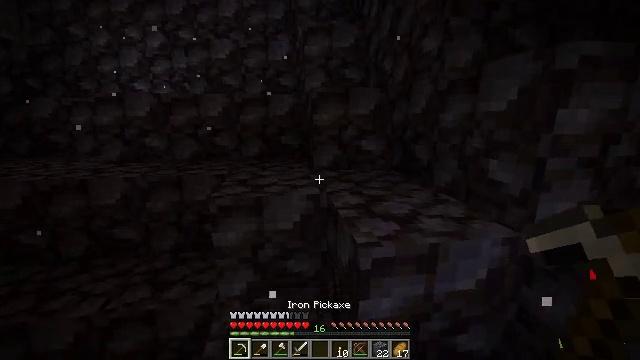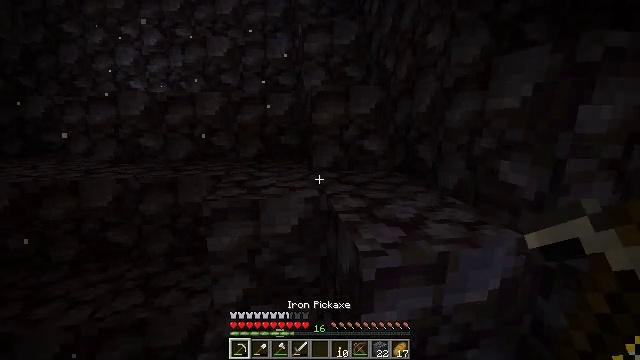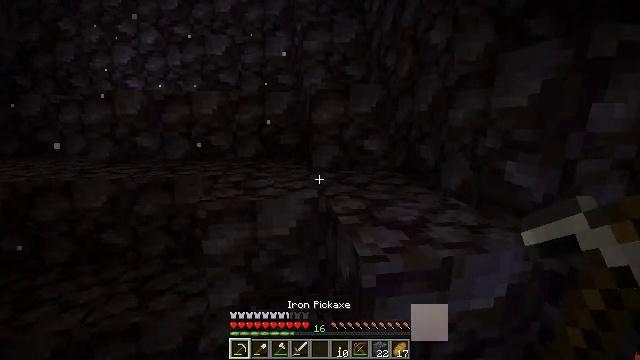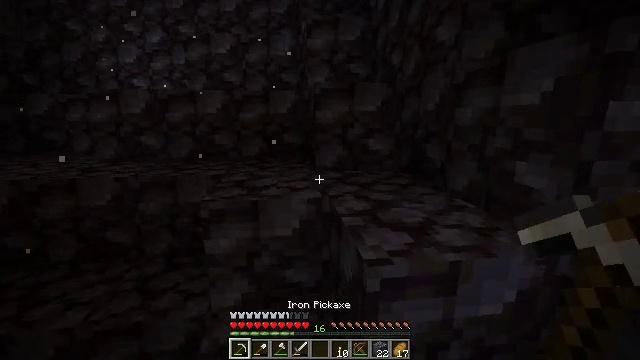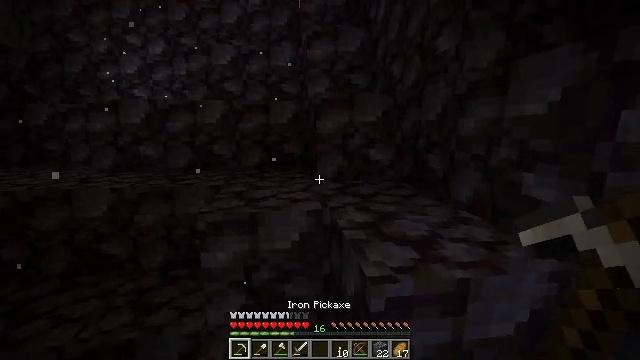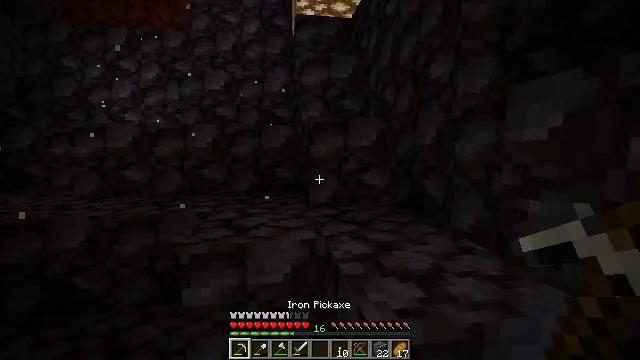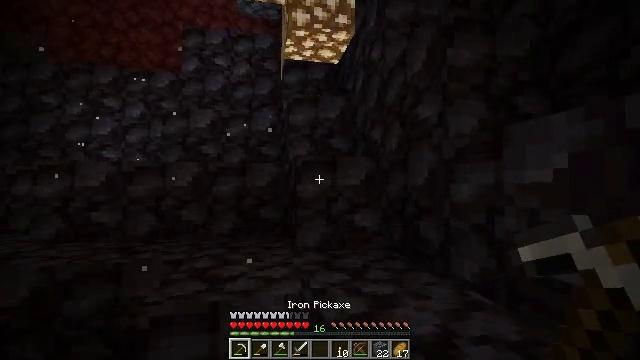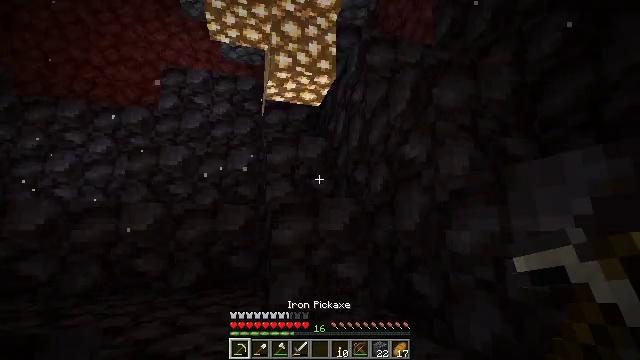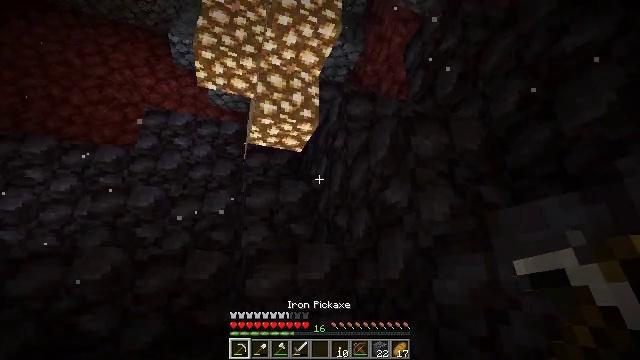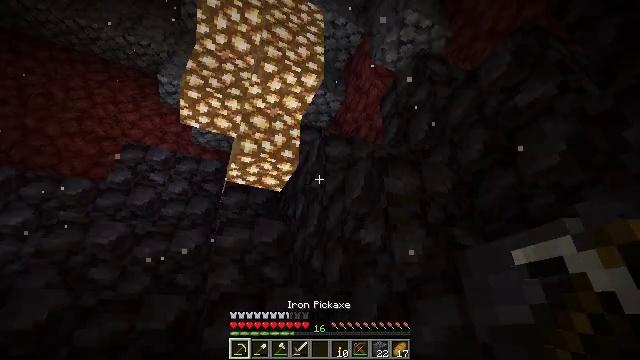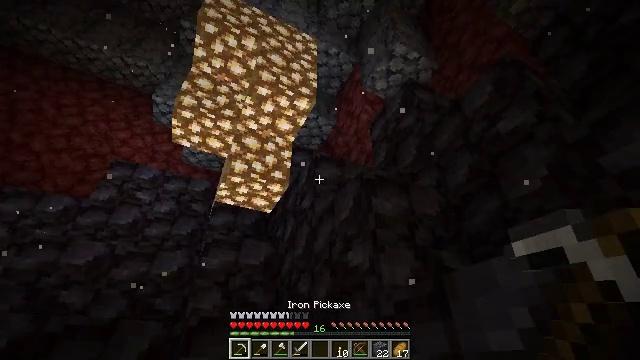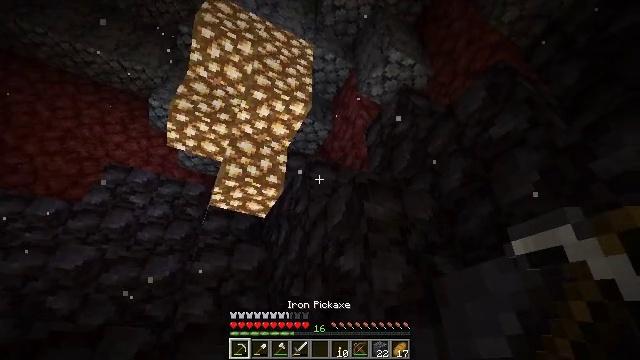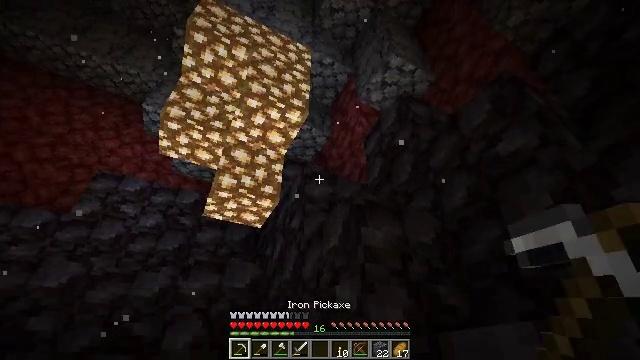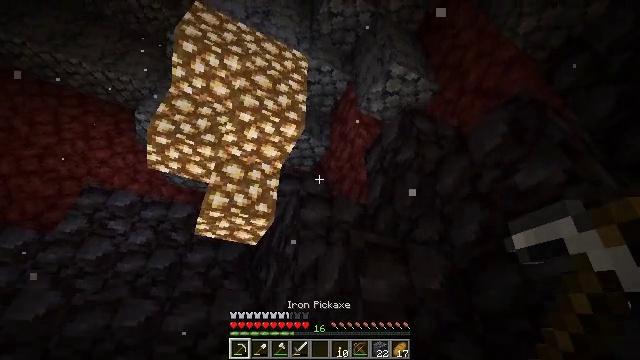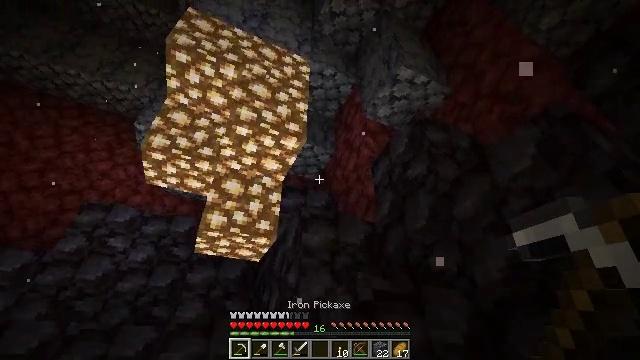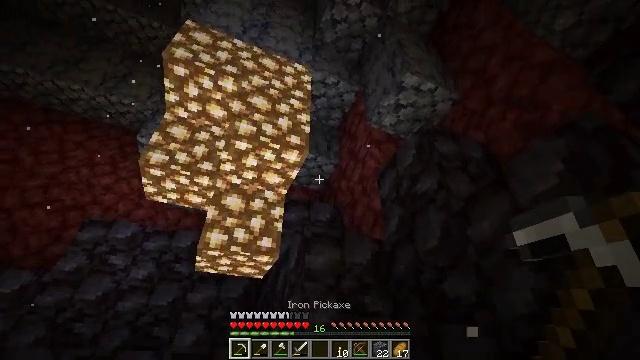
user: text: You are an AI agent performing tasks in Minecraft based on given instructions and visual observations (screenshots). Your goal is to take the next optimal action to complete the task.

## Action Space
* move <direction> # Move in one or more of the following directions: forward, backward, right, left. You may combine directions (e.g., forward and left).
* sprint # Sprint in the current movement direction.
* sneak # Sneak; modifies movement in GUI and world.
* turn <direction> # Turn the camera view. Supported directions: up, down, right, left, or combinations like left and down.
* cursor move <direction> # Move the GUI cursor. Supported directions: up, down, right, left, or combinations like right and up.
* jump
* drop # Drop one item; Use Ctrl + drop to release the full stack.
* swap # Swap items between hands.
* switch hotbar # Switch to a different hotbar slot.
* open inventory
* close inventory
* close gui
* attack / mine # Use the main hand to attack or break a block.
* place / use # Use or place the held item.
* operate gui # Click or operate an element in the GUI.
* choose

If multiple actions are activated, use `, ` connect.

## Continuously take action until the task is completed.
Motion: motion action
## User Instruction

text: Smash the glowstone with a tool.
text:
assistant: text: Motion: no_op
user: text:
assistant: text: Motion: no_op
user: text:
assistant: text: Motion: turn left
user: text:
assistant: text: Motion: move forward, turn up
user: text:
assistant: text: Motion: move forward, turn right and up
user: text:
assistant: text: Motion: move forward, turn right and up
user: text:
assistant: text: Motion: move forward, turn right and up
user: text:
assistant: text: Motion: move forward, turn right and up
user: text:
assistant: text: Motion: turn right and up
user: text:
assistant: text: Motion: turn right and up
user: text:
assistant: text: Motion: move forward, turn up
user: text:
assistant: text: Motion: move forward, jump
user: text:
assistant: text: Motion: move forward, jump
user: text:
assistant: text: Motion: move forward, turn left, jump
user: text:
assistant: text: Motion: move forward, turn left and up, jump
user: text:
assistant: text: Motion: move forward, turn up, jump
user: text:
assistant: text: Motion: move forward and move right, turn left and up, jump
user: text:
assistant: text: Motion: move forward and move right, turn left
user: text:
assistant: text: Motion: move forward and move right, turn left and down
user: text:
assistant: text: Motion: move forward, turn left and down
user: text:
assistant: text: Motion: move forward, turn left and down
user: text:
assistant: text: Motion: move forward, turn left
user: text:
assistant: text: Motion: move forward, turn left and up
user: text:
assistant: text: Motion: move forward, turn up
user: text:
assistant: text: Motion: move forward
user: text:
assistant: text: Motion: move forward, turn right
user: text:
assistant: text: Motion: turn right
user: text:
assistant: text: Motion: turn right, attack / mine
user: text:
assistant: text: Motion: turn right, attack / mine
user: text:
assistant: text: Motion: attack / mine